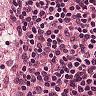
Metastatic tissue present: no